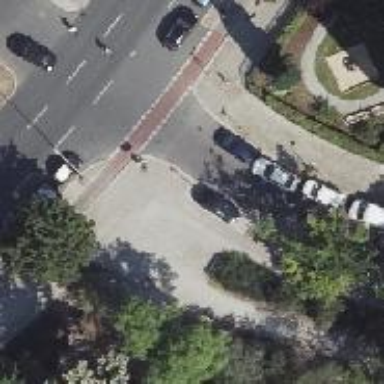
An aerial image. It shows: Asphalt footpath with unmarked crossing.